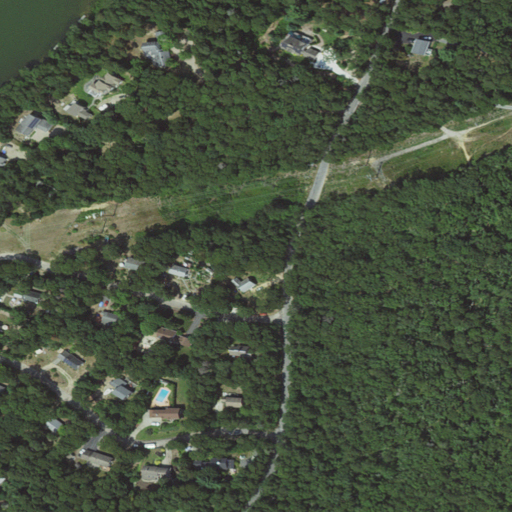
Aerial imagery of isthmus in Massachusetts named Winslows Narrows containing mixed forest, evergreen forest, low intensity development, open development, medium intensity development, woody wetlands, deciduous forest, open water, and grassland